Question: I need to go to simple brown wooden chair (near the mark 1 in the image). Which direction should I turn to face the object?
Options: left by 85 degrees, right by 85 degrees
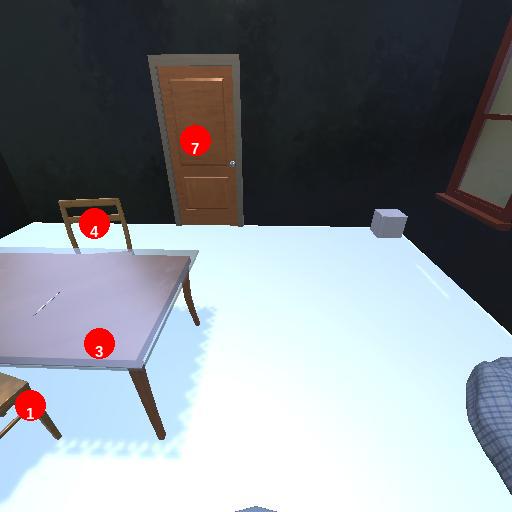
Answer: left by 85 degrees